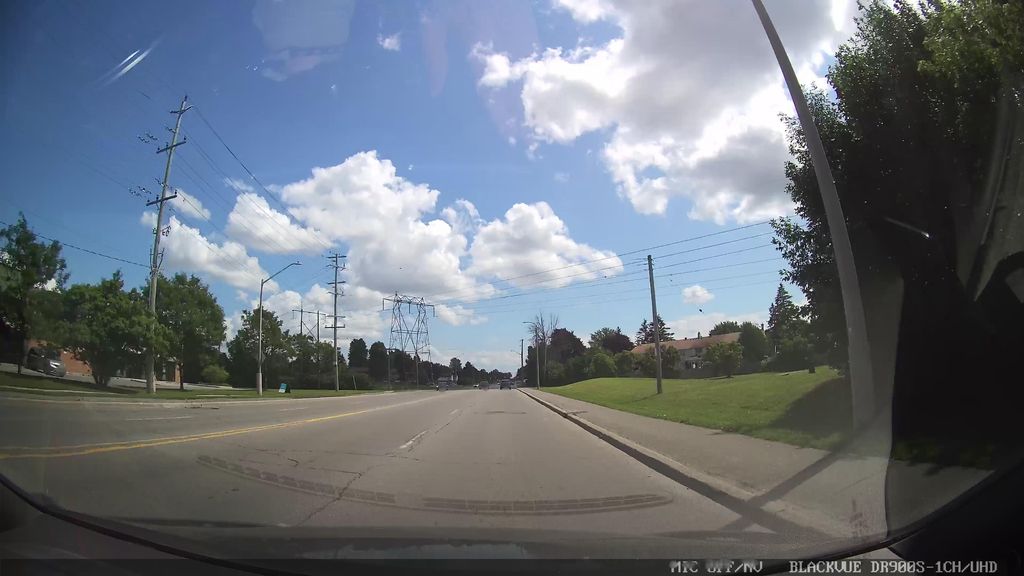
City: ottawa-gatineau